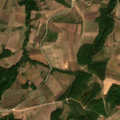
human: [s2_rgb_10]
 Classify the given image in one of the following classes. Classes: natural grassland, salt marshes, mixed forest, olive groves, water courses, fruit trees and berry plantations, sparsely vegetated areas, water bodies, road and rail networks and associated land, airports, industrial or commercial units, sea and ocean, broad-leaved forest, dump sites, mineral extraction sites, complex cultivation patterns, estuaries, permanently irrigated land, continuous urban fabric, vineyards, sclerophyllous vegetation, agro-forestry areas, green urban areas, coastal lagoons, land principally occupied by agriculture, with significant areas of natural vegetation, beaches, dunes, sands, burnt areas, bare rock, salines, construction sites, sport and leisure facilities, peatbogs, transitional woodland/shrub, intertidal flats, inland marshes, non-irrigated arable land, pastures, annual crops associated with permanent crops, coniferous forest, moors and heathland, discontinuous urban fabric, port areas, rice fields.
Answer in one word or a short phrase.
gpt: non-irrigated arable land, complex cultivation patterns, land principally occupied by agriculture, with significant areas of natural vegetation